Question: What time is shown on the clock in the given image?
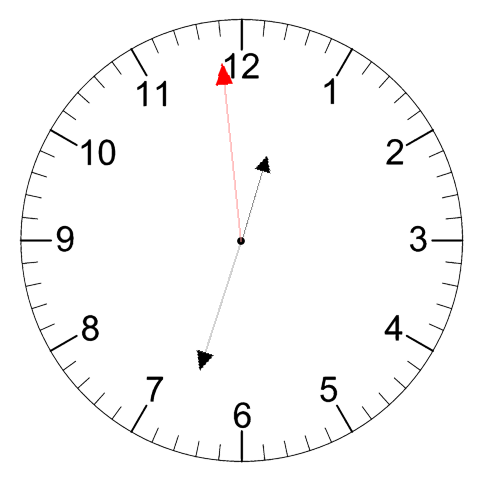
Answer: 12:32:59